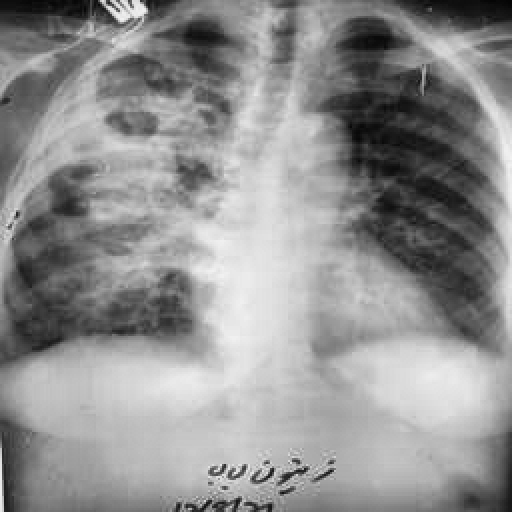
Finding: TUBERCULOSIS